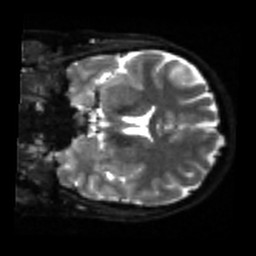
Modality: sbref
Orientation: coronal
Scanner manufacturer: siemens
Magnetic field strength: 3 T
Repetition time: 4 s
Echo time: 0.0594 s